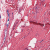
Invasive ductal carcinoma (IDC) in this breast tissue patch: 0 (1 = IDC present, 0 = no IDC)